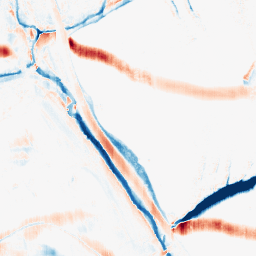
Category: morphological
Decomposition family: morphological_rect
Decomposition parameters: operation: average
width: 5
height: 20
Upsampling method: edge_directed
Upsampling parameters: scale: 4
Upsampling scale: 4